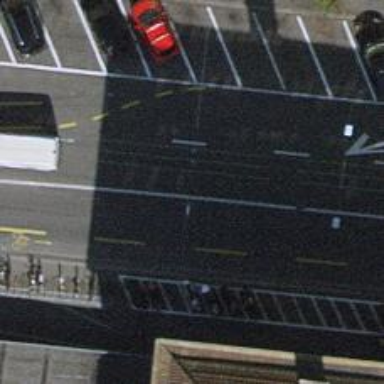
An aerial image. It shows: Secondary road with asphalt surface and sidewalks on both sides. Trolley wires are present along the road.